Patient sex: M
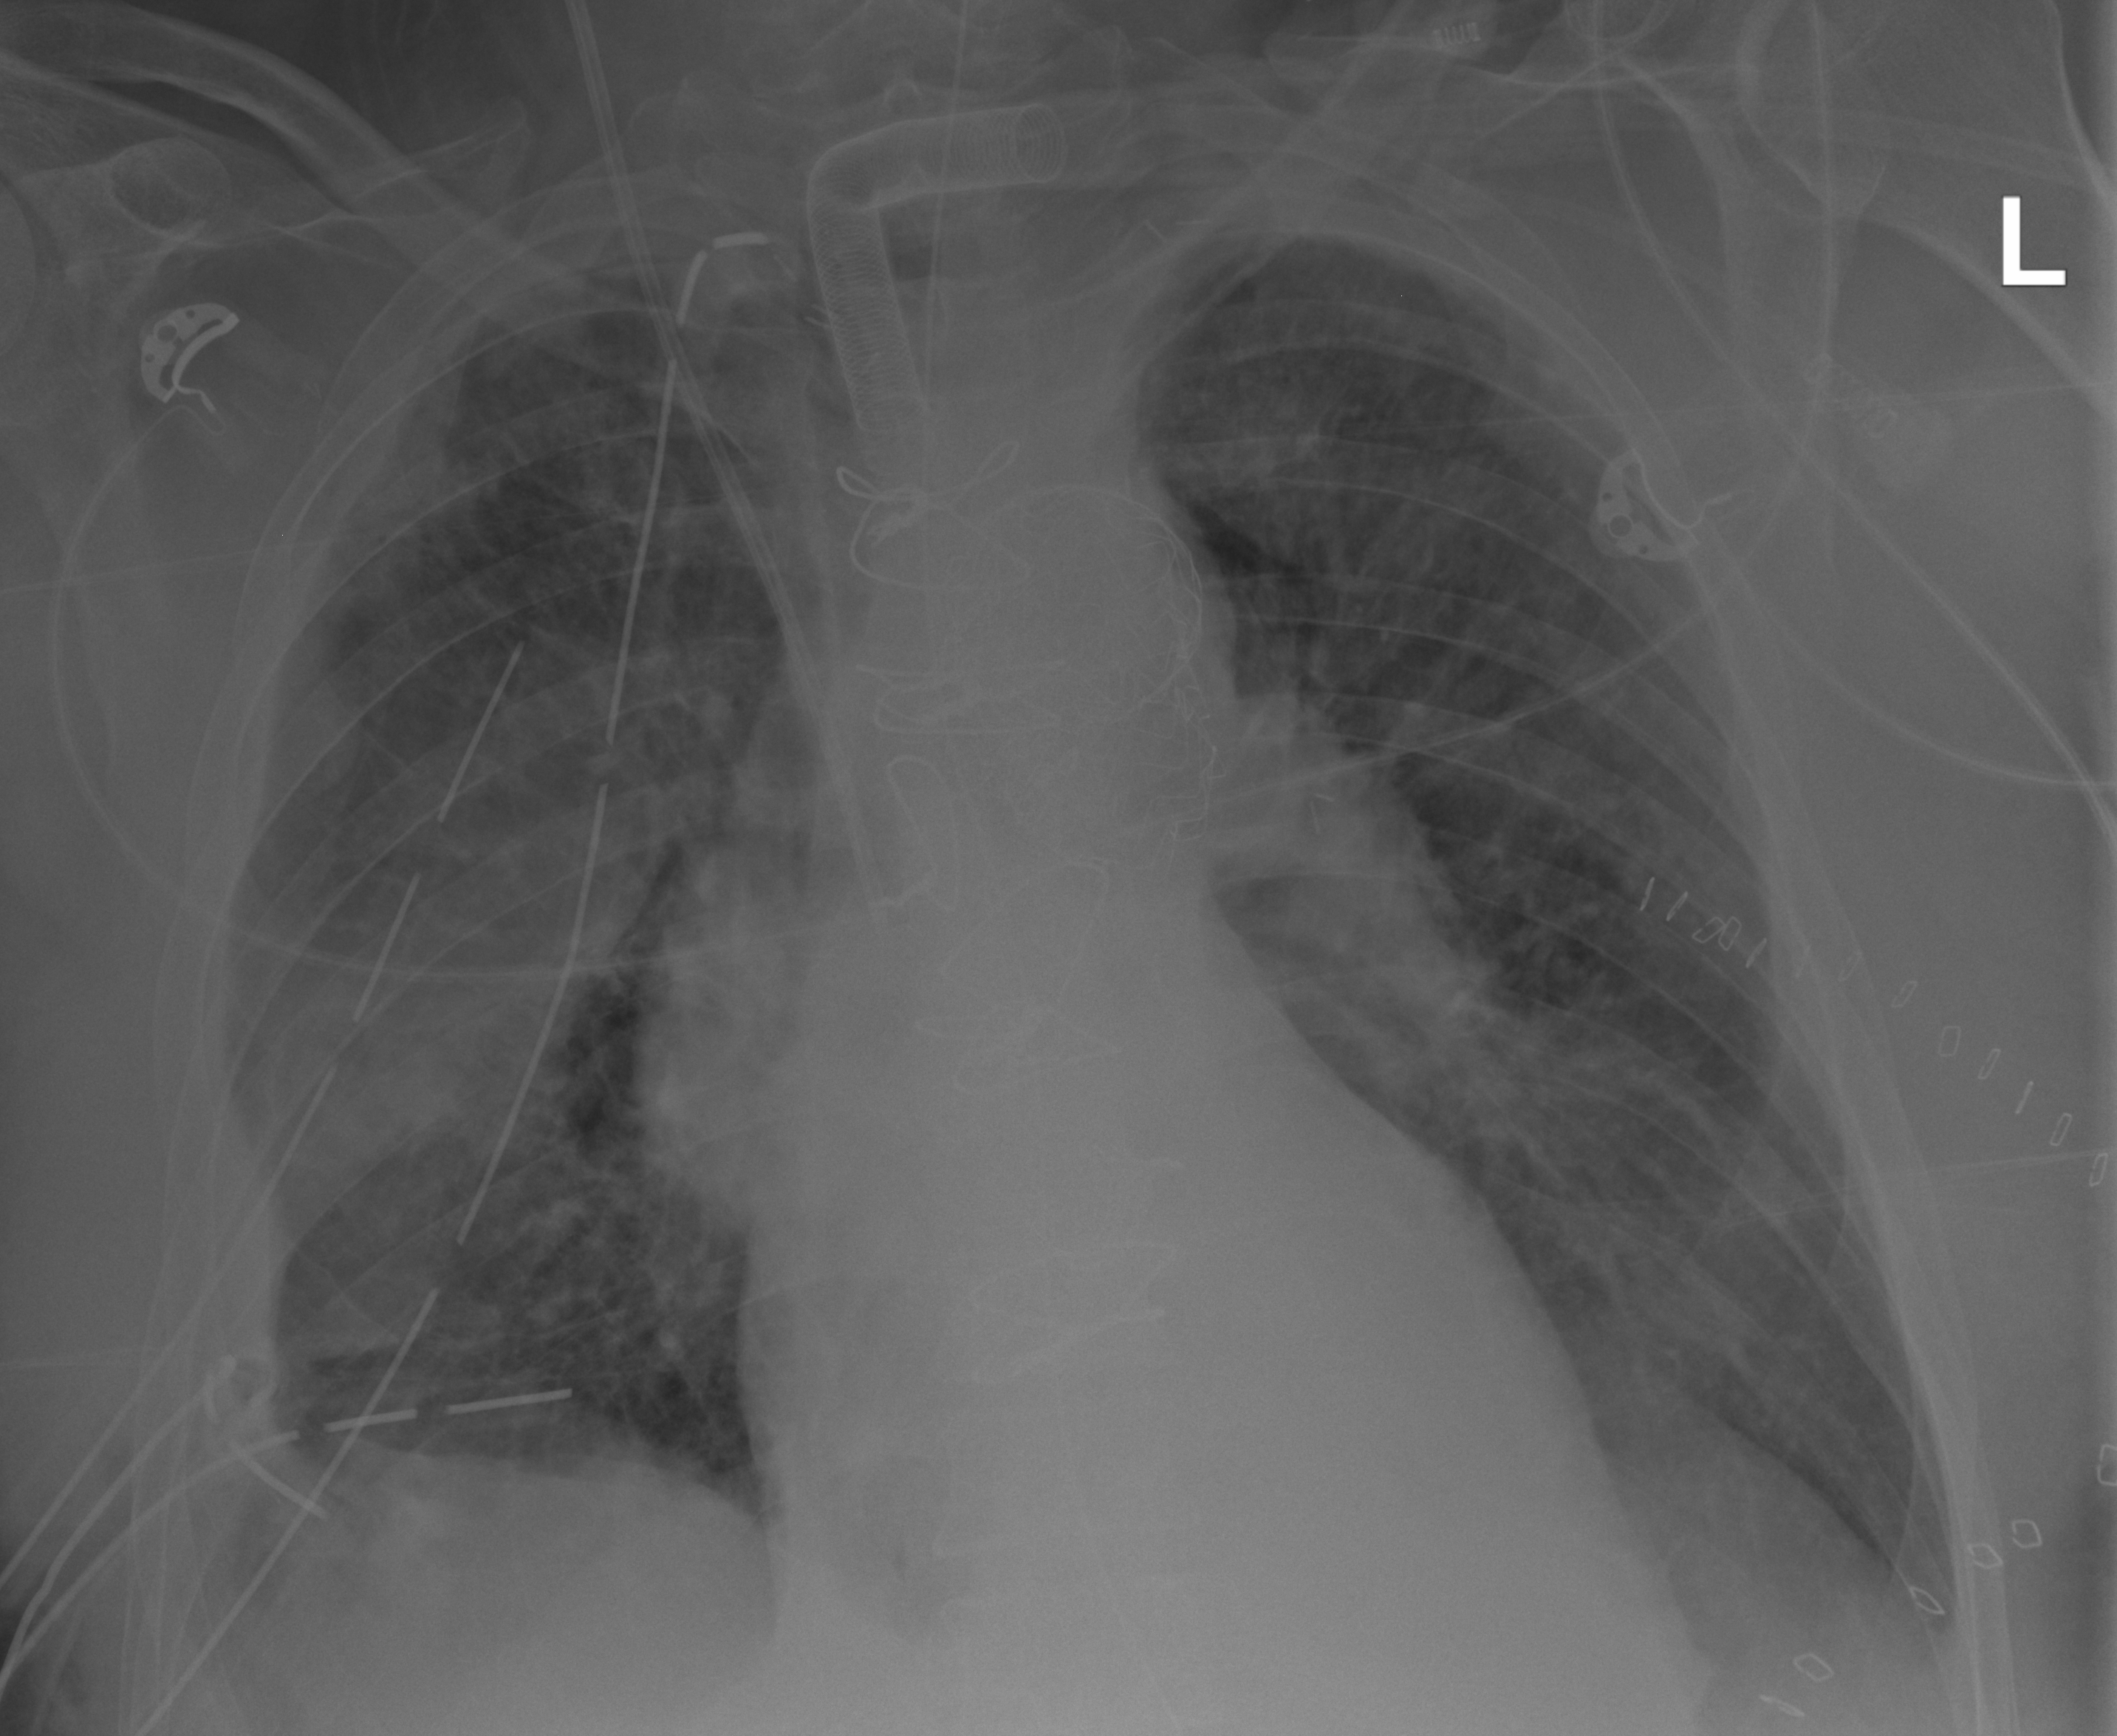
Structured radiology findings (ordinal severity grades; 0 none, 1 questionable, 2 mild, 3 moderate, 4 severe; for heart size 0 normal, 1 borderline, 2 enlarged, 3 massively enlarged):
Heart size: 0
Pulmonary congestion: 2
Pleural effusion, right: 2
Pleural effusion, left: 1
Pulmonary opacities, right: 2
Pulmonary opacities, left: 2
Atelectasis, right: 2
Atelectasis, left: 2